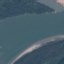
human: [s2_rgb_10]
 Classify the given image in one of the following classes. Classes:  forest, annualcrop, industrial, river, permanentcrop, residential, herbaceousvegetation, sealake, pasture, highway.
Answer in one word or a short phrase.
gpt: River